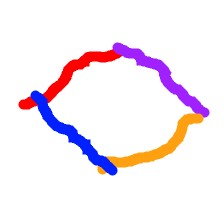
Shape: rhombus